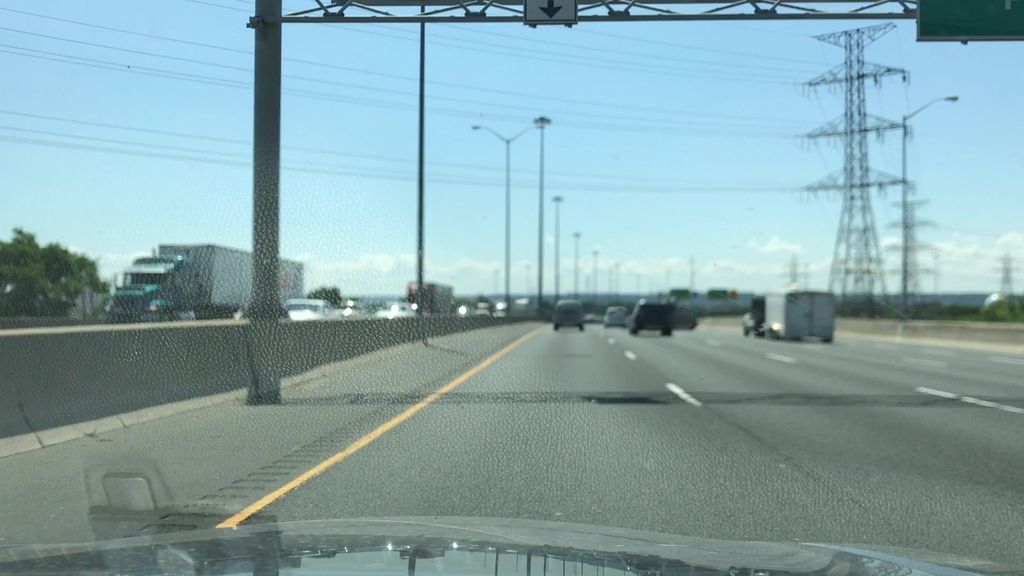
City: hamilton